Question: I am automating one of our client website, in there is one textbox, i just need to verify the whether the textbox is editable or not. For that, i am clicking on the textbox, entering the random string and again retrieving the text entered to check if same text is written or not.
I am successfully able to find, click and write in the textbox but when i retrieve the text it always return blank (or ""). Can you guys please tell me what the issue may be?

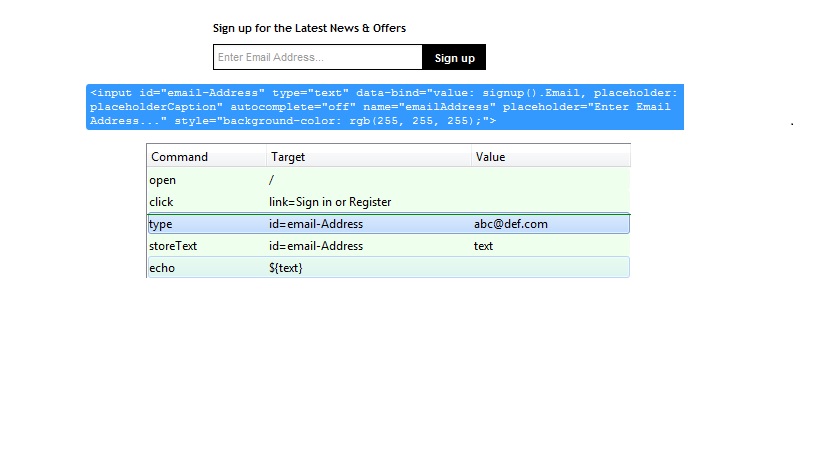
Answer: Probably you can try this :
'''
findElement(By.id("someid")).getAttribute("value");
'''